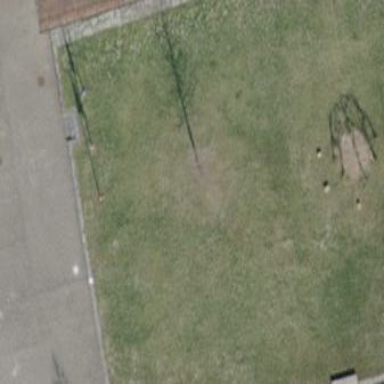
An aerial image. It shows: Area covered with grass.